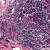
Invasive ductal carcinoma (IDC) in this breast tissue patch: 0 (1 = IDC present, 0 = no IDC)